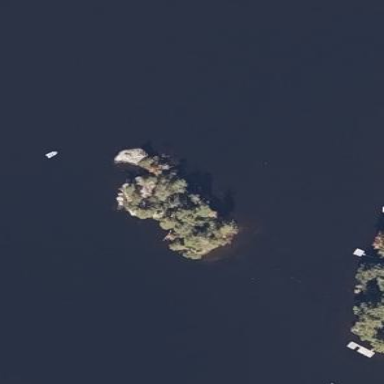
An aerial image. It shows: Islet.